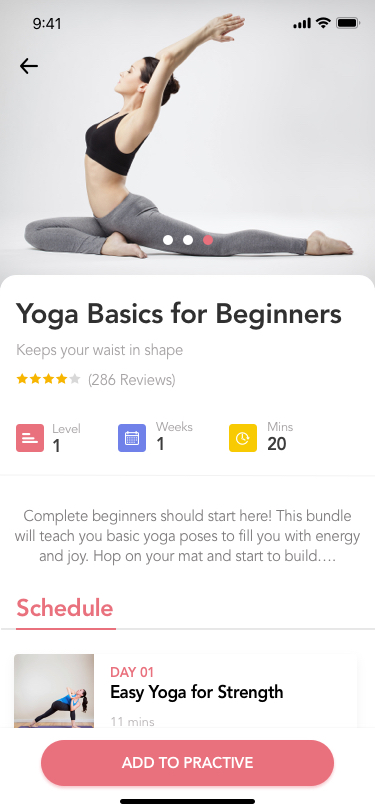
Text in this UI design:
Complete beginners should start here! This bundle will teach you basic yoga poses to fill you with energy and joy. Hop on your mat and start to build….
Schedule
Level
Weeks
Mins
1
1
20
Keeps your waist in shape
(286 Reviews)
Yoga Basics for Beginners
DAY 01
11 mins
Easy Yoga for Strength
ADD TO PRACTIVE